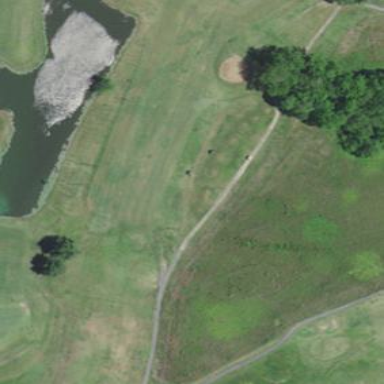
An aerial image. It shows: Golf fairway surrounded by grass.